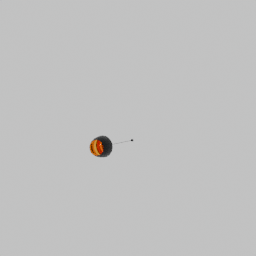
Label: lighting